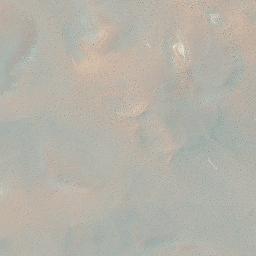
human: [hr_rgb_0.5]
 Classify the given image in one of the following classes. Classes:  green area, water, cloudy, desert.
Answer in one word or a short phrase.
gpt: desert